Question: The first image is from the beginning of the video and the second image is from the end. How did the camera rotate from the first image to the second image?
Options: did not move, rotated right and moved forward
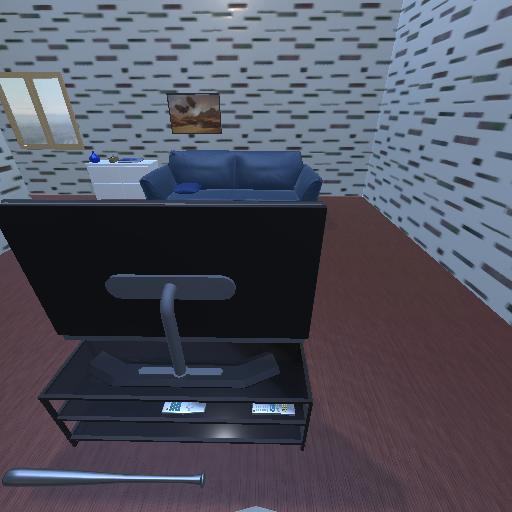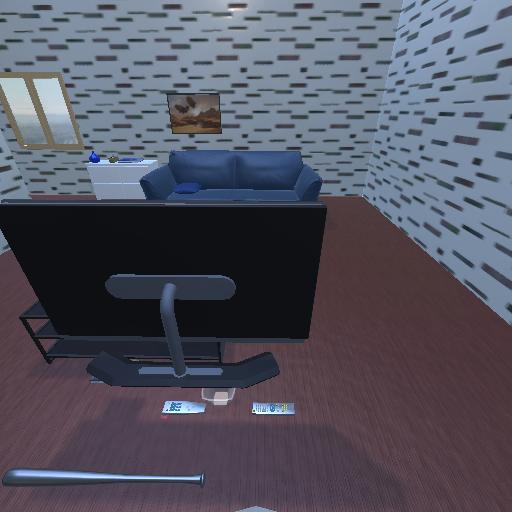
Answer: did not move